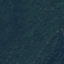
Land use / land cover: Forest